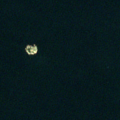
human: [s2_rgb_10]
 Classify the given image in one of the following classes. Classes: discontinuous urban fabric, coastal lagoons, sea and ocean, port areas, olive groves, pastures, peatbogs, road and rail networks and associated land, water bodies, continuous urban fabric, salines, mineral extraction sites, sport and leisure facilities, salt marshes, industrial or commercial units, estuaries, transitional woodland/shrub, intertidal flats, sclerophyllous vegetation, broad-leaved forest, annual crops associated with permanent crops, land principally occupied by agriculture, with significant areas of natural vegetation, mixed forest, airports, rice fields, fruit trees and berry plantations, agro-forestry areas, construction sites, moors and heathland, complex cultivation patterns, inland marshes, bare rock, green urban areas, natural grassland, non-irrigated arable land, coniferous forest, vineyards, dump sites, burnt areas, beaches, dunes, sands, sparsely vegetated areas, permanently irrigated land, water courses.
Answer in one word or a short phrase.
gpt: sea and ocean